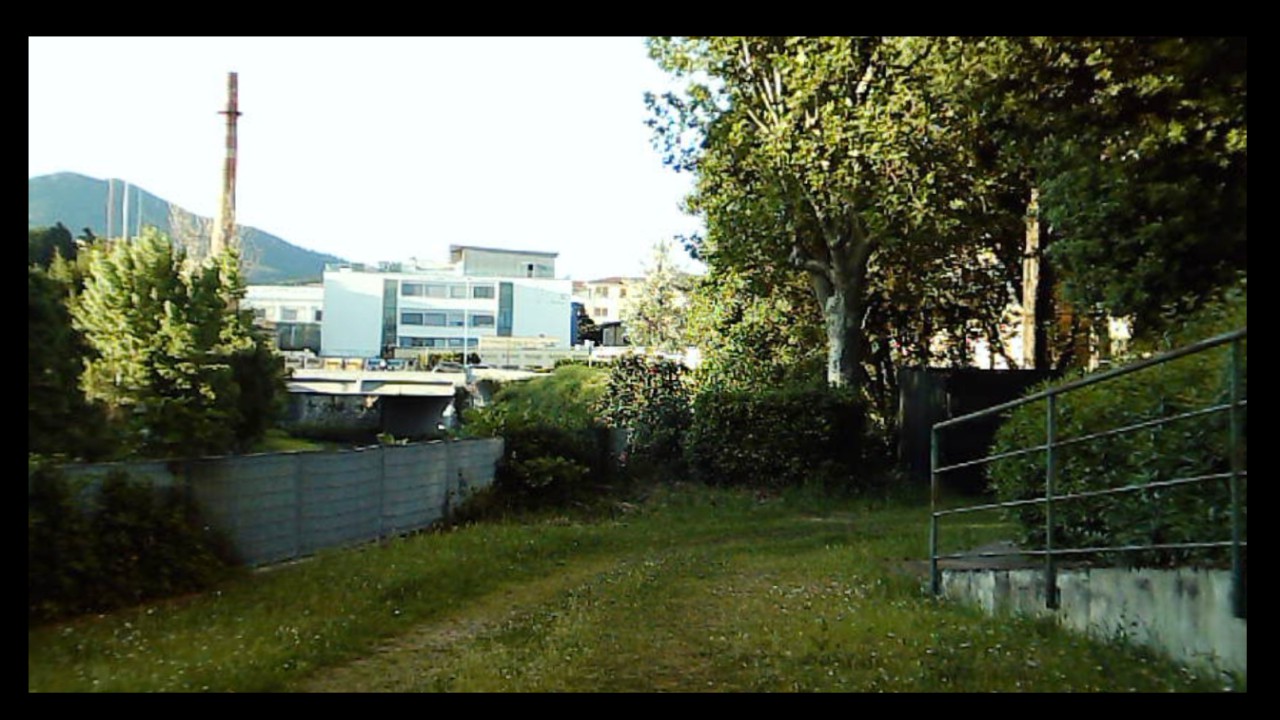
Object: DarwinFPV cineape20